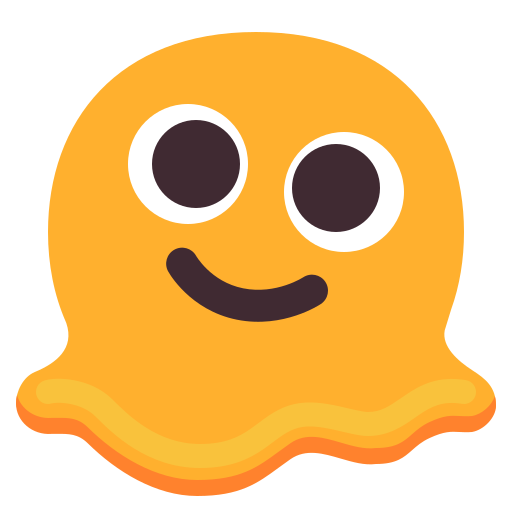
melting face flat